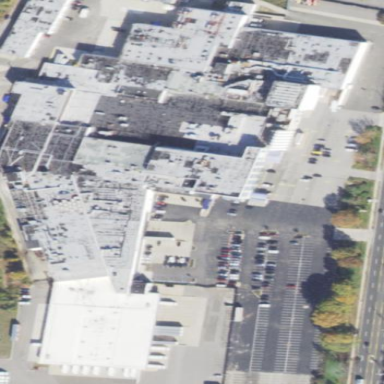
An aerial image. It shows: Commercial building.